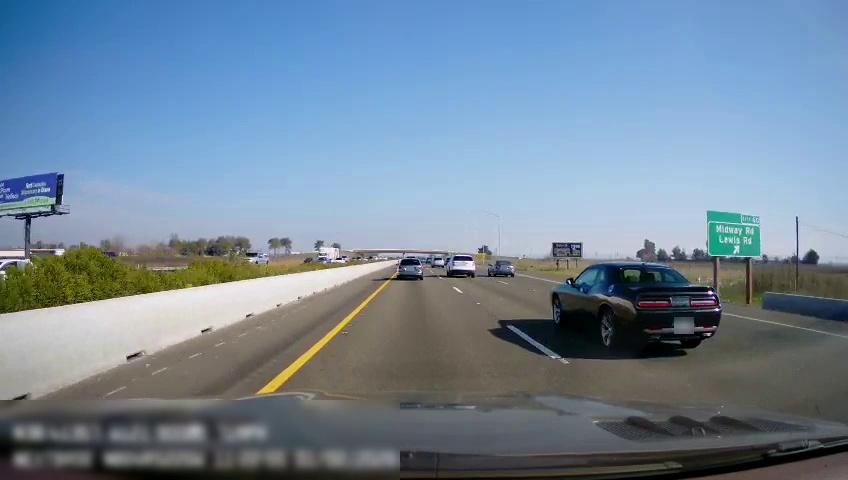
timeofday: Day
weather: Sunny
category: Drivable Space
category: Vehicles | Car
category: Vehicles | SUV
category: Vehicles | Car
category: Vehicles | Car
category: Vehicles | SUV
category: Vehicles | Truck
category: Vehicles | Truck
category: Vehicles | SUV
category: Lanes | Current Lane
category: Lanes | Current Lane
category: Lanes | Alternate Lane
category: Lanes | Alternate Lane